Interaction volume radius: 5 \u00c5
Interaction volume height: 20 \u00c5
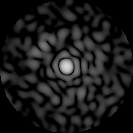
Disorder parameter: 0.8443